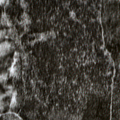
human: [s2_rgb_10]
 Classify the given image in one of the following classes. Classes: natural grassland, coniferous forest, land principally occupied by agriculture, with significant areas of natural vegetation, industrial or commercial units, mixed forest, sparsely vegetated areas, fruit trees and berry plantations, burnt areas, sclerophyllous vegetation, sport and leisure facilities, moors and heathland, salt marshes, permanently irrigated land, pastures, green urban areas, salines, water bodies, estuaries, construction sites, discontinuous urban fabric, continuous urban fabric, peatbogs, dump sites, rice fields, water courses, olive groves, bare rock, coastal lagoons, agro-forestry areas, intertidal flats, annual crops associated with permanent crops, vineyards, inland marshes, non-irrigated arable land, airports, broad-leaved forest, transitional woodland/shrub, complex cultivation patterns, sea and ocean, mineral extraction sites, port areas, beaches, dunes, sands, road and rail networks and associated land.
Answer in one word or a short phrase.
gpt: coniferous forest, mixed forest